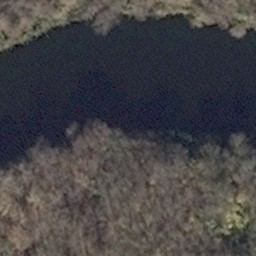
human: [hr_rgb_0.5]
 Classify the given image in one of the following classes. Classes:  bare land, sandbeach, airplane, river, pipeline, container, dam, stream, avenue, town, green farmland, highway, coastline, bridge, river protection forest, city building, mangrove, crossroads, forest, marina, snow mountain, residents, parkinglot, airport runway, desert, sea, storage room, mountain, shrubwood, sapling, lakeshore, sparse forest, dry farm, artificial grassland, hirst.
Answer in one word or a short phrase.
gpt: river